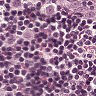
Metastatic tissue present: yes